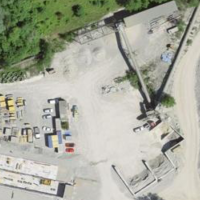
EUNIS habitat code: 56
Species observed at this site:
Aphantopus hyperantus
Chorthippus brunneus